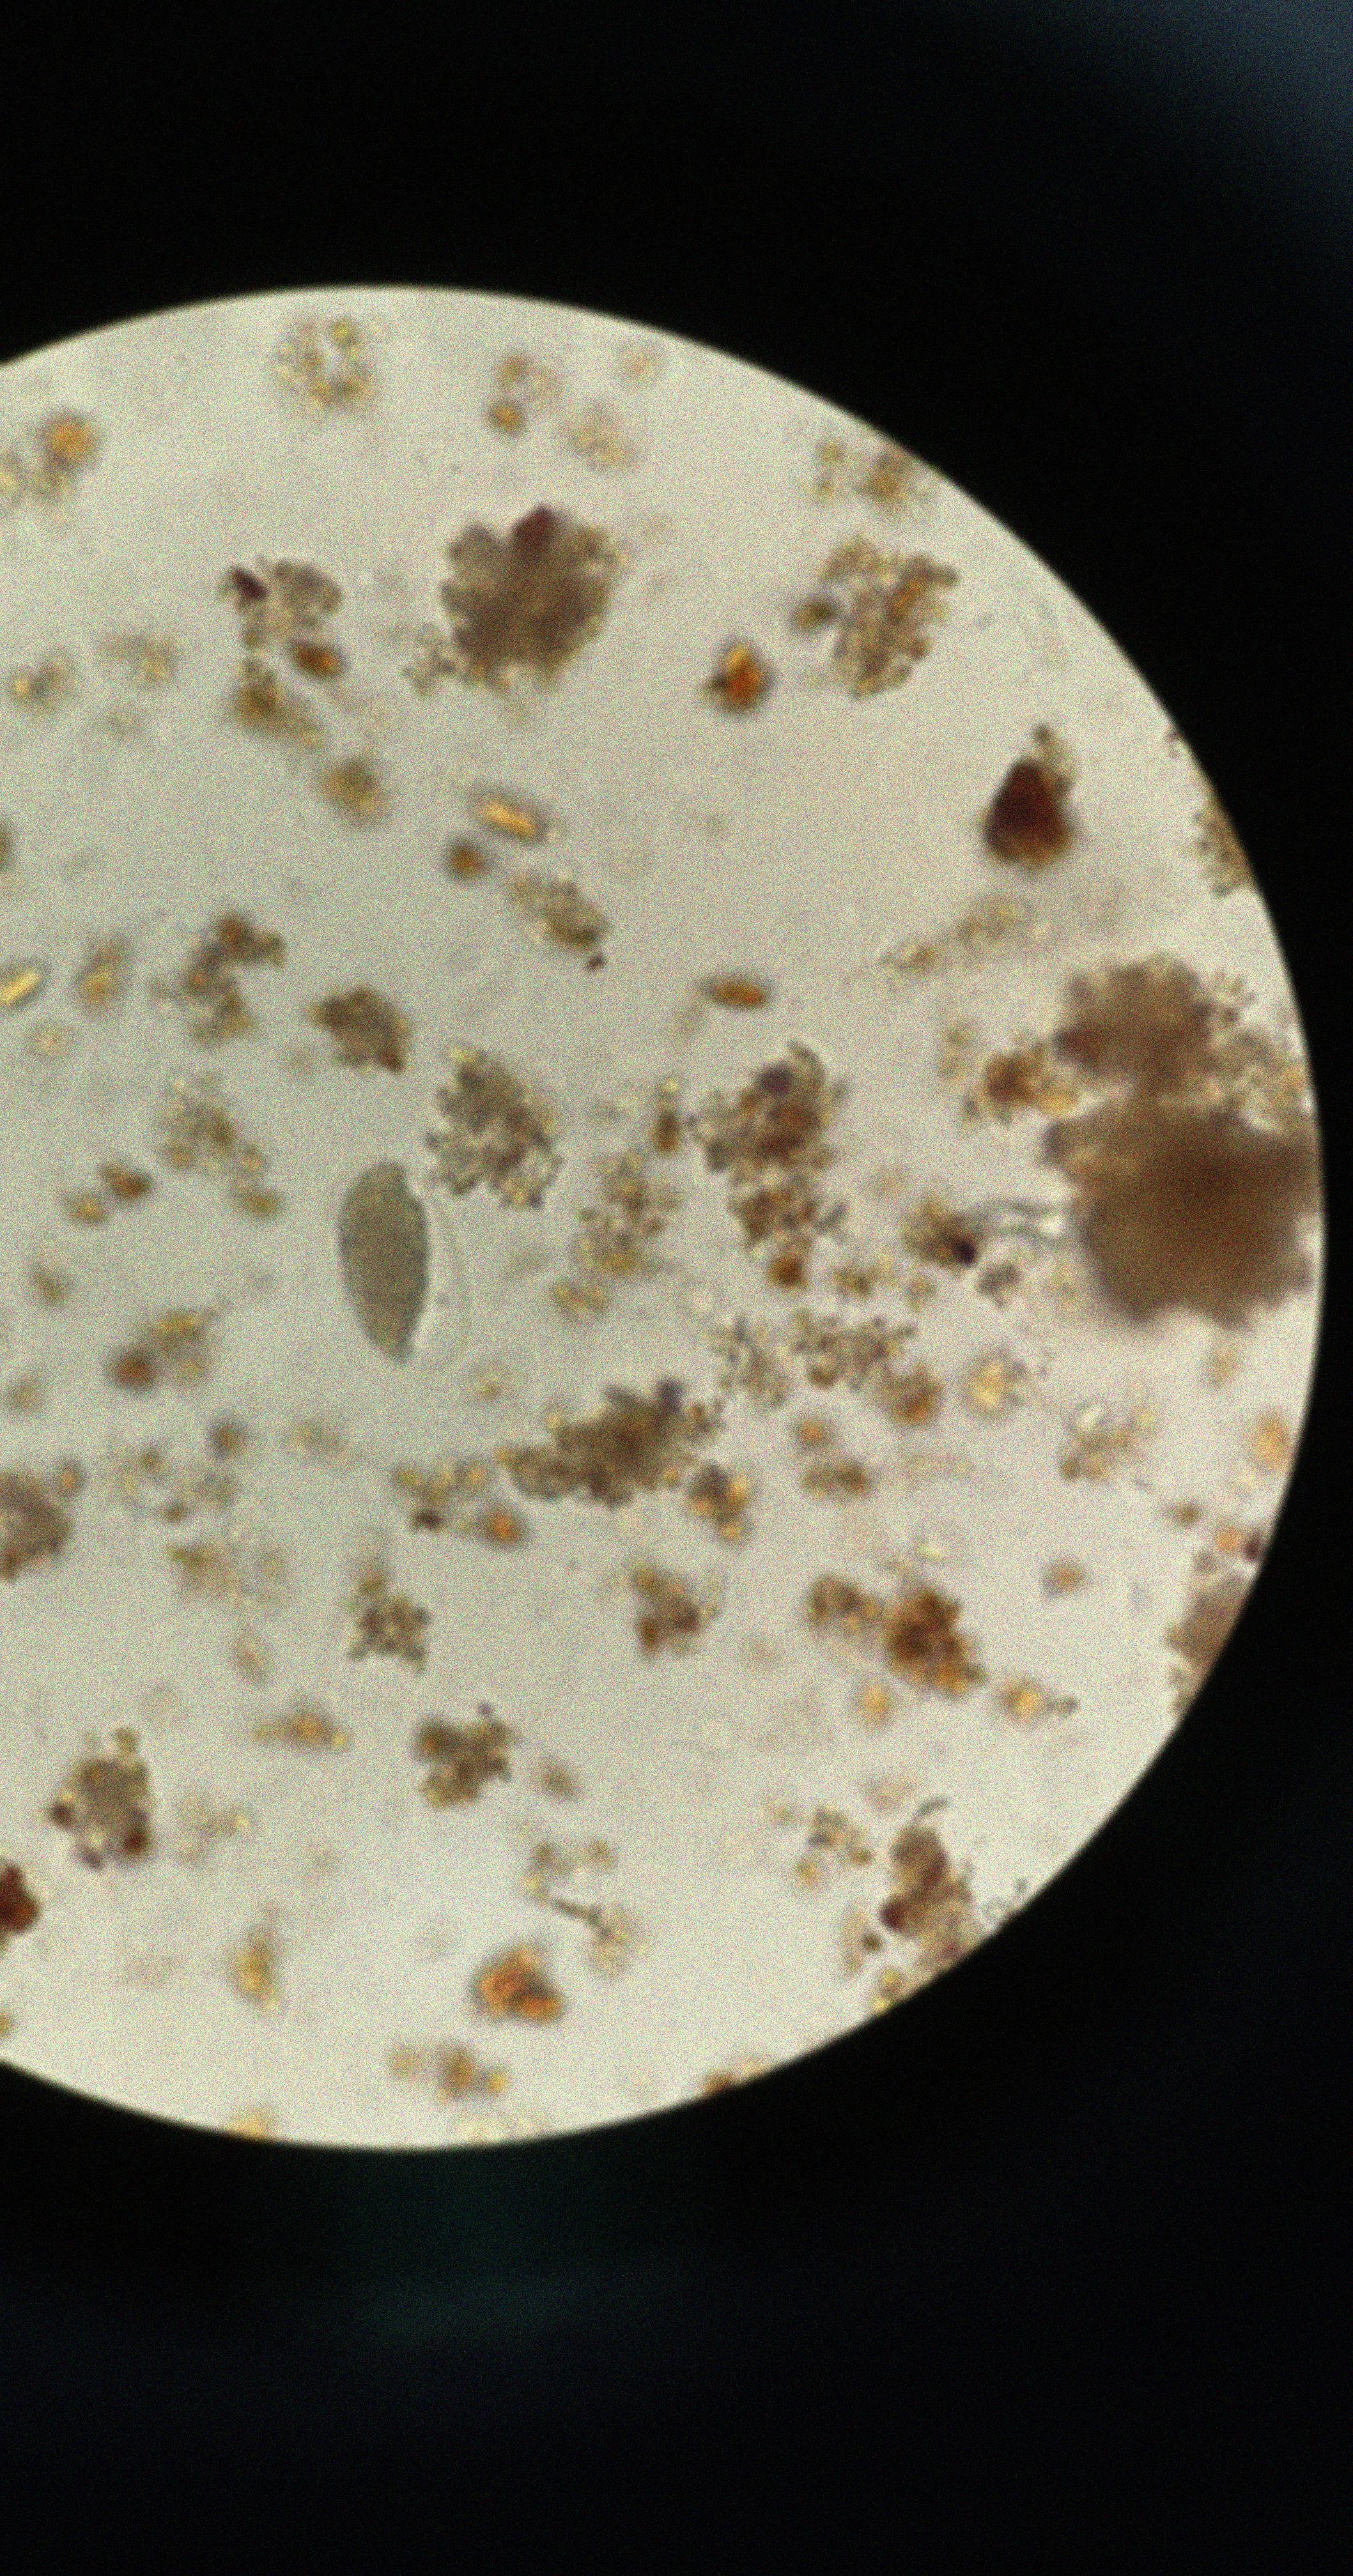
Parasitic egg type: Hookworm egg